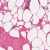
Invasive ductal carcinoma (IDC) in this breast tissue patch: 0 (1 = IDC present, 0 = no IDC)